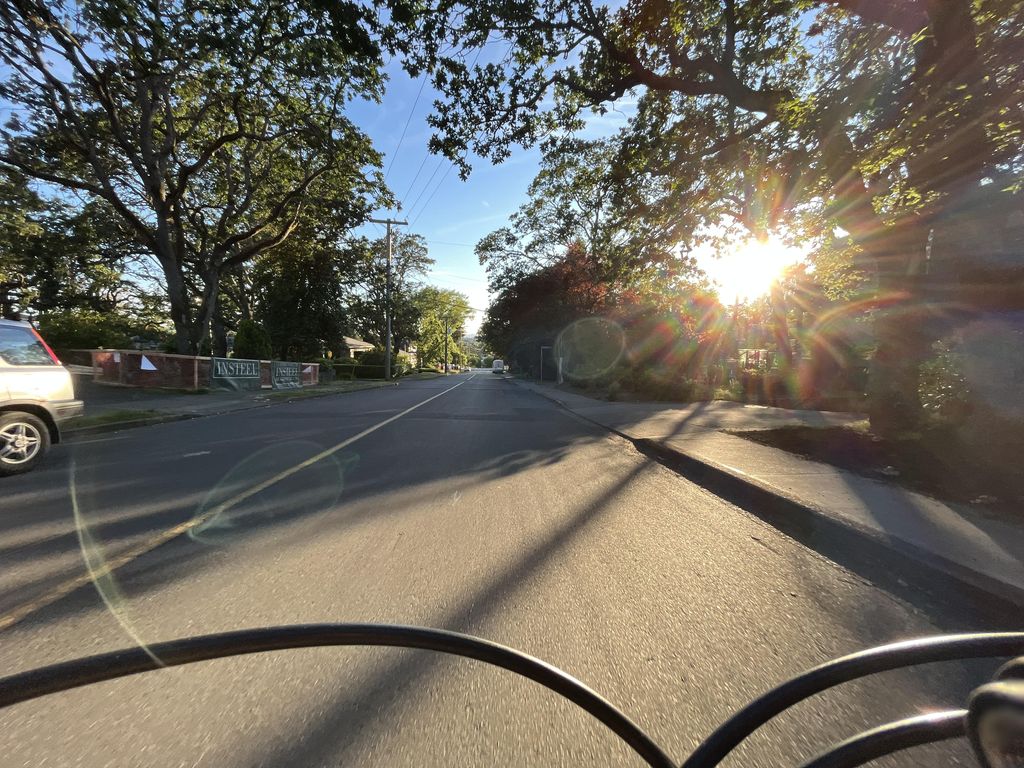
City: victoria